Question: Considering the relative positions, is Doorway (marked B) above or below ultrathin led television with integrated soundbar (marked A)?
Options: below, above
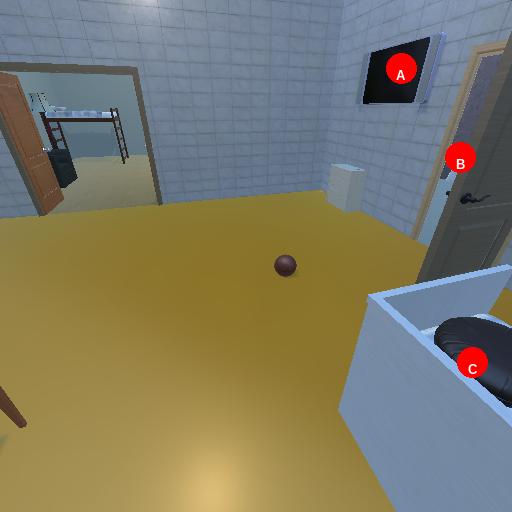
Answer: below